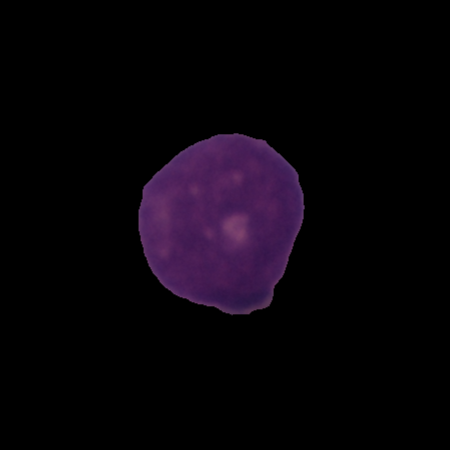
Label: cancer